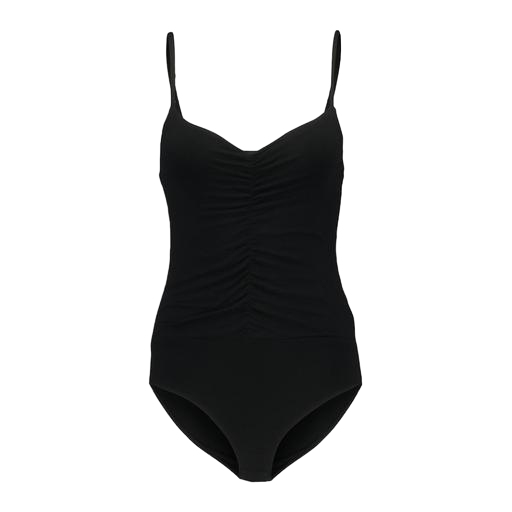
black tankini, black one piece, tankini top, white background